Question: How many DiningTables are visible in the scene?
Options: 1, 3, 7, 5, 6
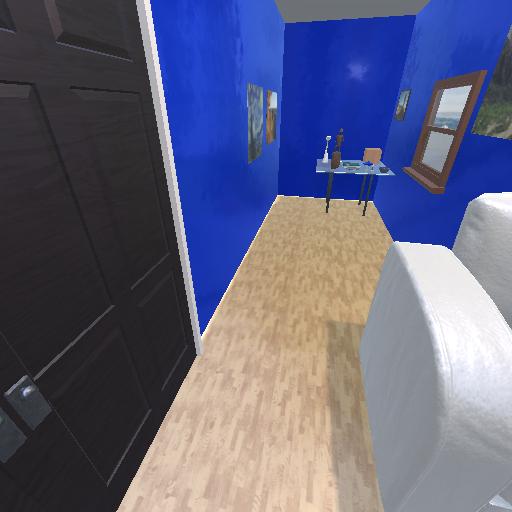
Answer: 1